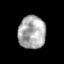
Tissue: prostate
Cell type: T cells
Senescence score: 0.2553
Nuclear area (px): 878
Mean DAPI intensity: 170.574